Field crop: maize
Growth stage: 2
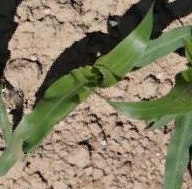
Species: maize